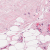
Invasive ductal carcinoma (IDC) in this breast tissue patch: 0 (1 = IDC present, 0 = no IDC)